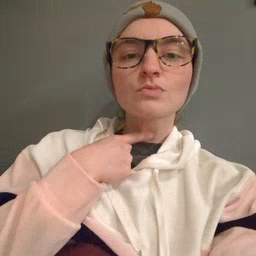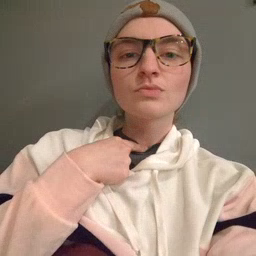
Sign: thirsty